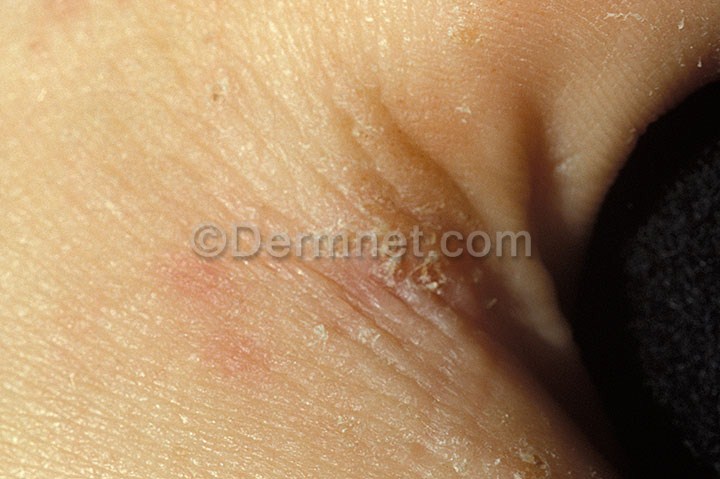
Disease: Scabies Lyme Disease and other Infestations and Bites